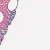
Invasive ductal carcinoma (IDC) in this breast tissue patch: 0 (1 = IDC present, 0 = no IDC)